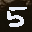
Label: 5